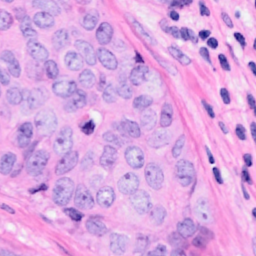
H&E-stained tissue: Breast